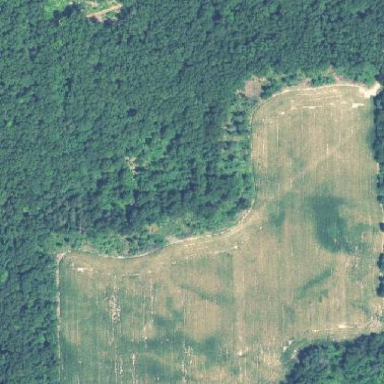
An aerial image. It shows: Wildlife opening in meadow area.